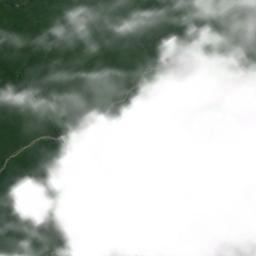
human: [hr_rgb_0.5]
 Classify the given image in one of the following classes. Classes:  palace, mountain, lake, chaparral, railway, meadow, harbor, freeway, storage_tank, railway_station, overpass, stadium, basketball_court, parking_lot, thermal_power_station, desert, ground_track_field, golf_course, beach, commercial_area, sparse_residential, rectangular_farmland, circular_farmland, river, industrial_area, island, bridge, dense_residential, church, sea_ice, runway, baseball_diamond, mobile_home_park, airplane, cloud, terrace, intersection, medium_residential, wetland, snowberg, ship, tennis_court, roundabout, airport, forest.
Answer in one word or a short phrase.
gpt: cloud